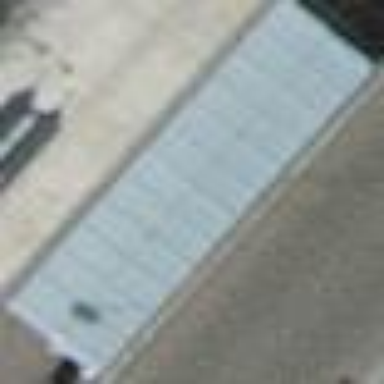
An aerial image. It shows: Shelter for public transport.